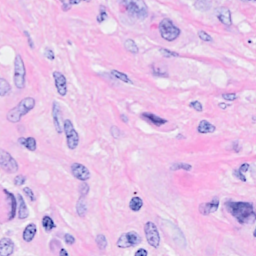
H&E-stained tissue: Breast